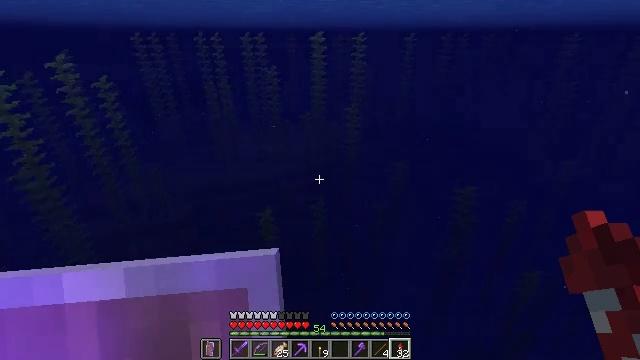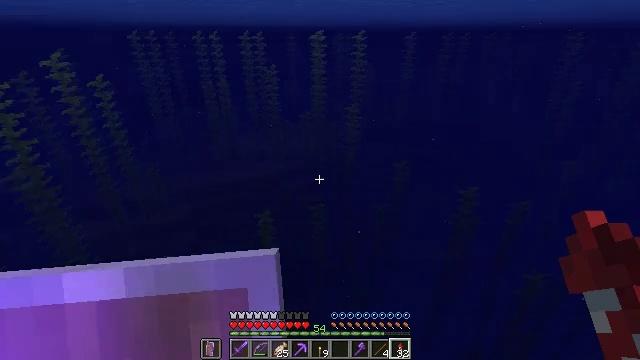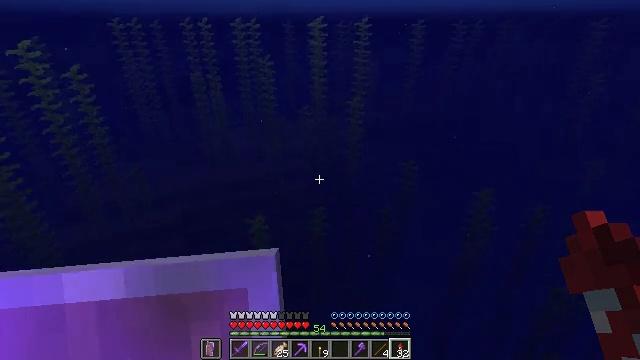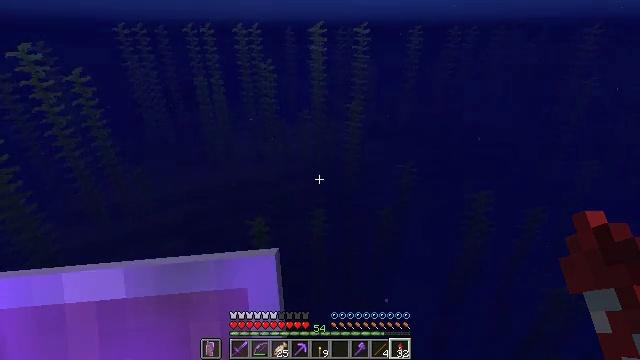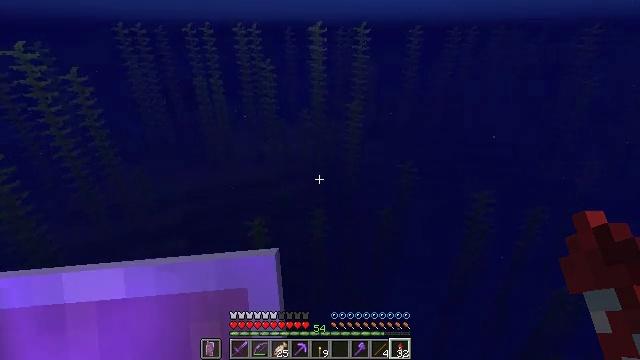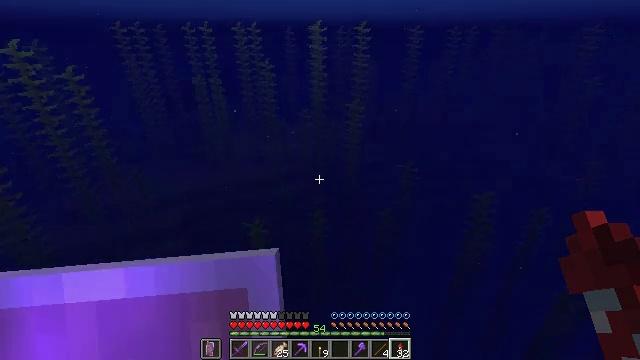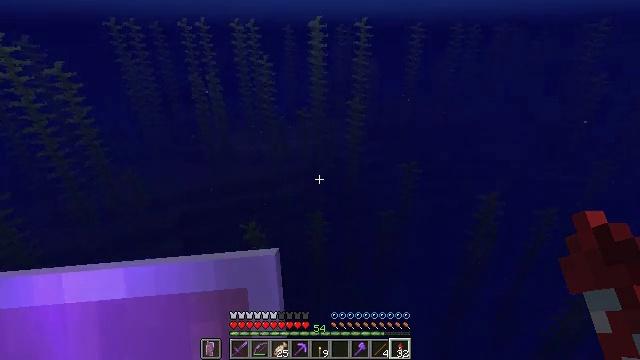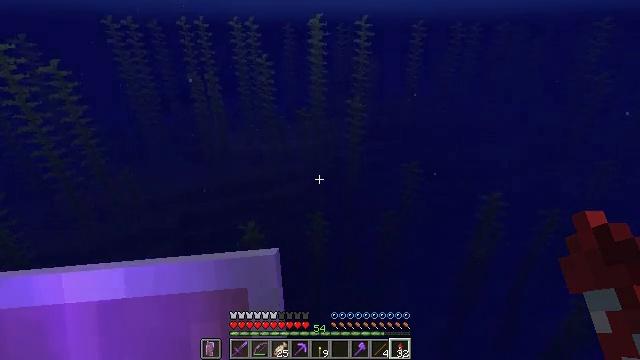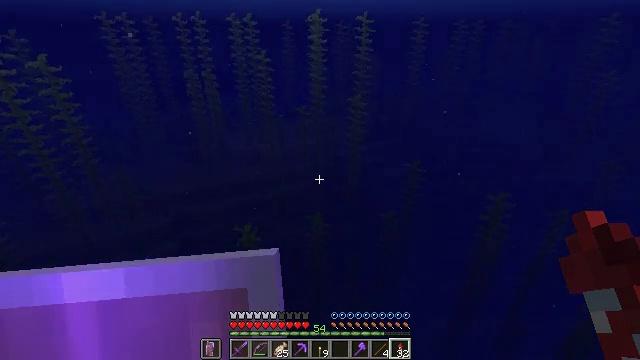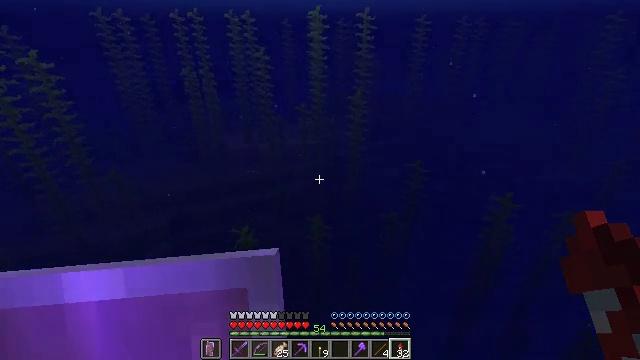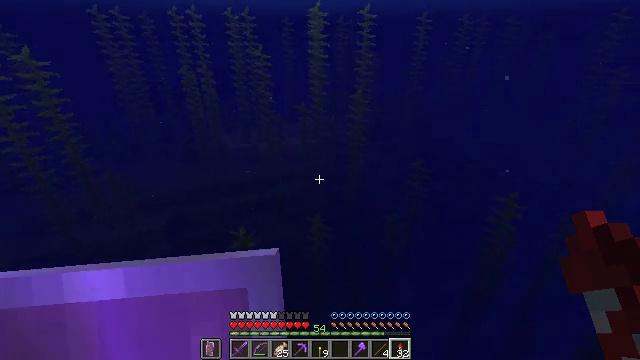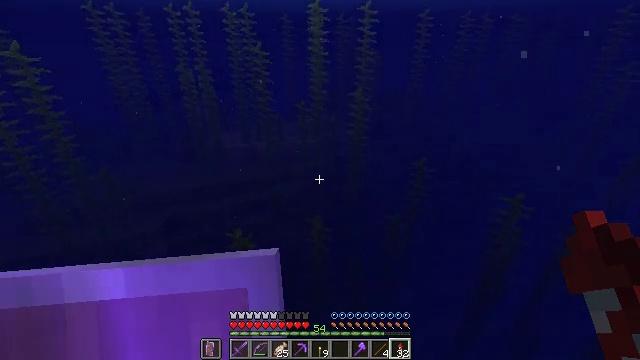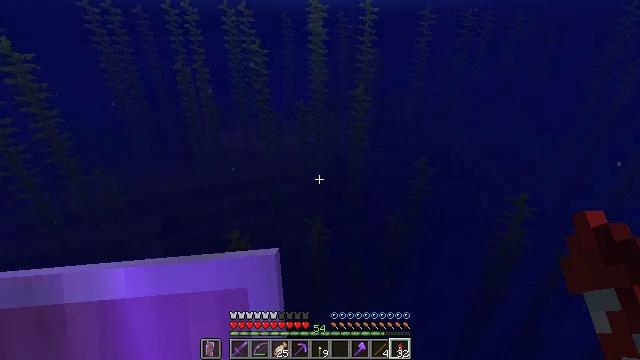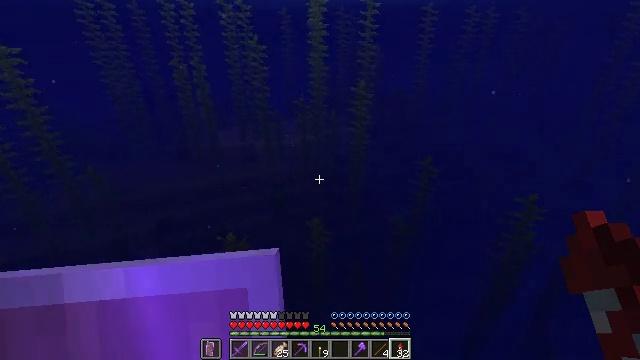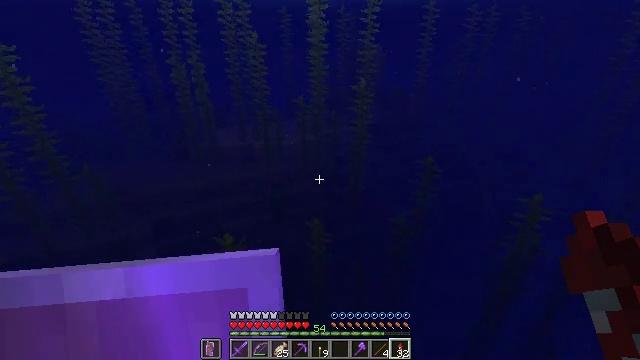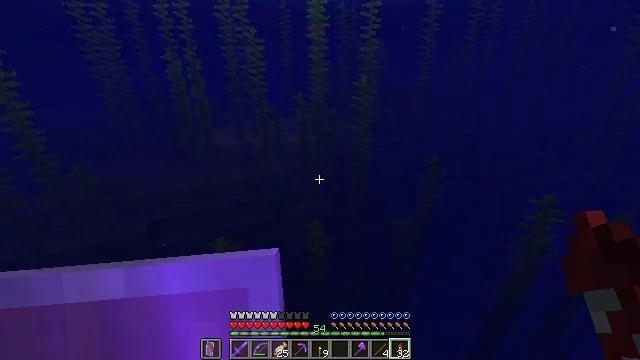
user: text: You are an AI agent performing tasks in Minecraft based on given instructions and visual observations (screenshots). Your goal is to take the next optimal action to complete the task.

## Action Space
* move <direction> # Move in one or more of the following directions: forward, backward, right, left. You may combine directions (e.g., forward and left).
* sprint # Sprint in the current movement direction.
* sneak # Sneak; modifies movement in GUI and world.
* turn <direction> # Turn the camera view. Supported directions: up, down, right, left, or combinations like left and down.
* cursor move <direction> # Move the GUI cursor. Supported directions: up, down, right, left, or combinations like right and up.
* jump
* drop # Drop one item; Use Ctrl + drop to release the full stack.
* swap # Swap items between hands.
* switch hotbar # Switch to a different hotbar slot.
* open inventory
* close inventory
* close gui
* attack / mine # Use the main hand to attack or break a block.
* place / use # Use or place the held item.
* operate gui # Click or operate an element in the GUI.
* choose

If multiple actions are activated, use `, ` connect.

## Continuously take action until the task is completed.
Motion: motion action
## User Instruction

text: Gather seagrass near the seafloor.
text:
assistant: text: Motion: move forward, sprint
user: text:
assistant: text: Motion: move forward, sprint
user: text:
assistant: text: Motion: move forward, sprint
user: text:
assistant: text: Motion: move forward, sprint
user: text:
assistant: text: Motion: move forward, sprint
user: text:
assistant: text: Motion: move forward, sprint
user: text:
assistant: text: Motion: move forward, sprint
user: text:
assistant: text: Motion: move forward, sprint
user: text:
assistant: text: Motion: move forward, sprint
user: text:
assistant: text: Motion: move forward, sprint
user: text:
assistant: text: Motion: move forward, sprint
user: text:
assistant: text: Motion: move forward, sprint
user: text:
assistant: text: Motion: move forward, sprint
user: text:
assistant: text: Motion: move forward, sprint
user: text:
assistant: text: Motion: move forward, sprint
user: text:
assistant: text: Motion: move forward, sprint
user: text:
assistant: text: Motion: move forward, sprint
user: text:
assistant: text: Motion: move forward, sprint
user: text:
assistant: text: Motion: move forward, sprint
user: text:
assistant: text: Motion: move forward, sprint
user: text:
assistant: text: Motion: move forward, sprint
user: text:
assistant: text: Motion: move forward, sprint, turn right and up
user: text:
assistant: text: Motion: move forward, sprint
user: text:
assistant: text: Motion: move forward, sprint
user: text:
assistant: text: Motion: move forward, sprint
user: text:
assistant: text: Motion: move forward, sprint
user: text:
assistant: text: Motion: move forward, sprint
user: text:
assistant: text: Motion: move forward, sprint
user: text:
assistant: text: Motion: move forward, sprint
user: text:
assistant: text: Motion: move forward, sprint